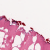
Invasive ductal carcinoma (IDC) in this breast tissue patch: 0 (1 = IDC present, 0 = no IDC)